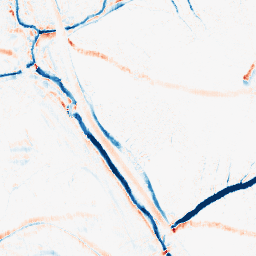
Category: morphological
Decomposition family: morphological_ellipse
Decomposition parameters: operation: average
width: 10
height: 5
Upsampling method: cubic_catmull_rom
Upsampling parameters: scale: 4
Upsampling scale: 4